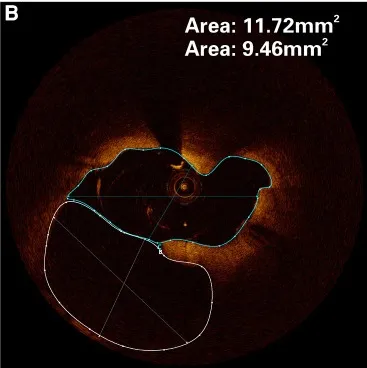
Optical coherence tomography of the patient. (B) The solid white line is the dissection hematoma, and the solid blue line is the true lumen area of the vessel, with an area of 11.72 mm2 and 9.46 mm2 respectively.
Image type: ophthalmic_imaging (oct)